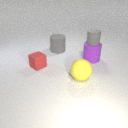
large purple rubber cylinder to the right of large yellow rubber sphere